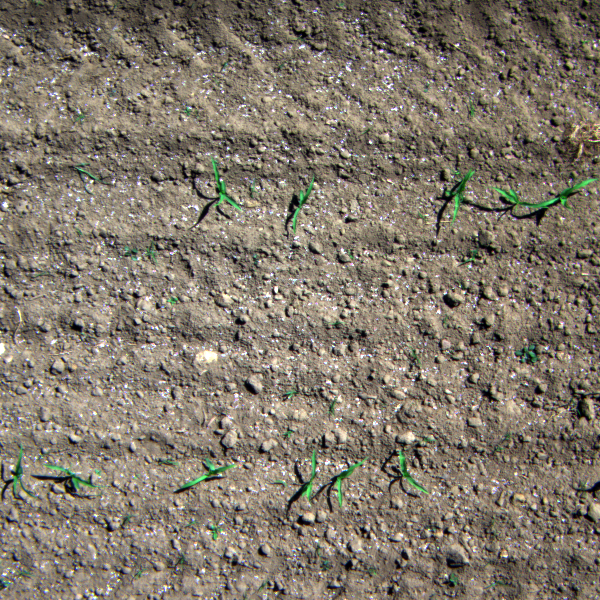
Acquisition date: 2023-05-30
Tile: 0044
Annotated plant instances:
label: maize
label: maize
label: maize
label: maize
label: maize
label: maize
label: maize
label: maize
label: maize
label: maize
label: amaranth
label: weed_other
label: amaranth
label: weed_other
label: weed_other
label: weed_other
label: weed_other
label: weed_other
label: weed_other
label: weed_other
label: weed_other
label: weed_other
label: weed_other
label: amaranth
label: barnyard_grass
label: barnyard_grass
label: barnyard_grass
label: barnyard_grass
label: barnyard_grass
label: barnyard_grass
label: barnyard_grass
label: barnyard_grass
label: weed_other
label: barnyard_grass
label: weed_other
label: weed_other
label: weed_other
label: weed_other
label: amaranth
label: weed_other
label: weed_other
label: barnyard_grass
label: weed_other
label: barnyard_grass
label: barnyard_grass
label: weed_other
label: weed_other
label: weed_other
label: weed_other
label: barnyard_grass
label: maize
label: amaranth
label: weed_other
label: weed_other
label: weed_other
label: weed_other
label: weed_other